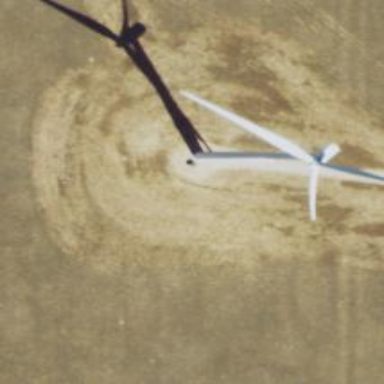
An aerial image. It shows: Wind generator in the form of horizontal axis wind turbine.